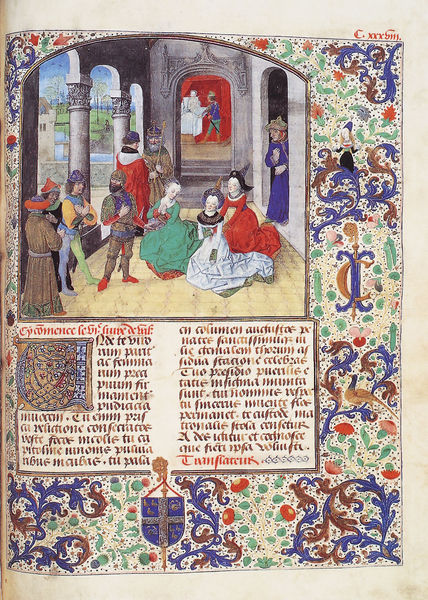
Titel: Facta et dicta memorabilia
Künstler: Valerius Maximus
Institution: Brügge, Priesterseminar
Schlagwörter: blau, weiß, frauen, gelb, grün, menschen, blumen, grau, hüte, männer, säule, säulen, tür, zeichnung, rot, schloss, malerei, ornament, architektur, bild, gold, sitzend, stehend, krone, ranken, schrift, farbe, hof, saal, könig, ornamente, bett, gang, schild, narr, buch, kreuz, palast, seite, fliesen, illustration, text, buchstaben, ritter, wappen, disteln, audienz, balu, latein, initial, buchmalerei, inkunabel, codex, illumination, letham